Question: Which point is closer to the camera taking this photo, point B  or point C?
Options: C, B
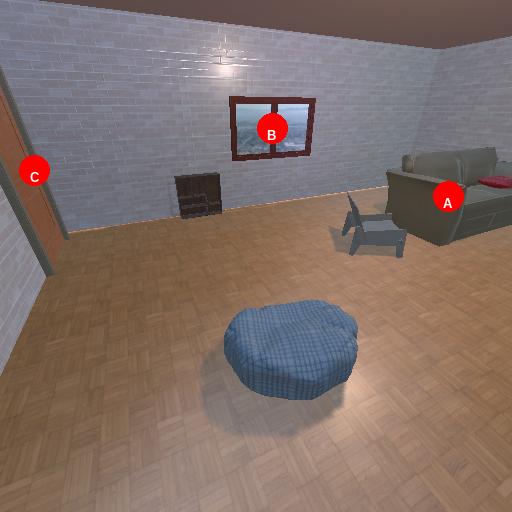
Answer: C